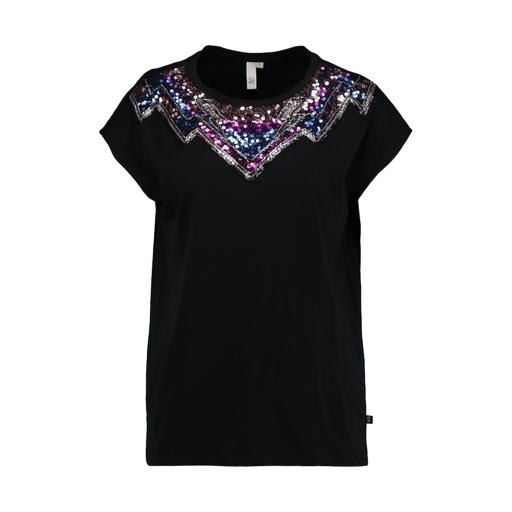
black plus size printed t-shirt only macy, black geo-print t-shirt only macy, multicolor black falabella t-shirt, white background